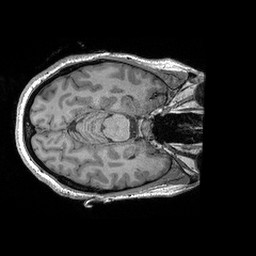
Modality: T1w
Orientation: axial
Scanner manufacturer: siemens
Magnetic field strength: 3 T
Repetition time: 2.3 s
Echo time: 0.00298 s